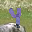
Label: 4